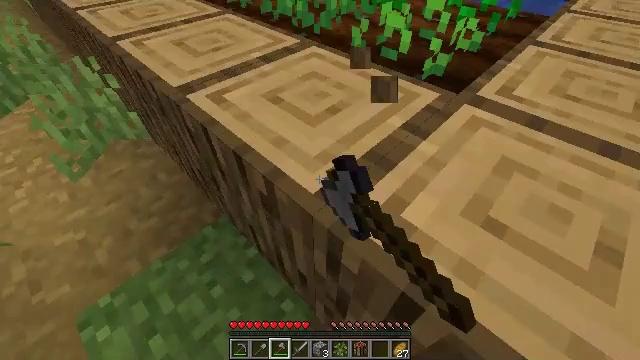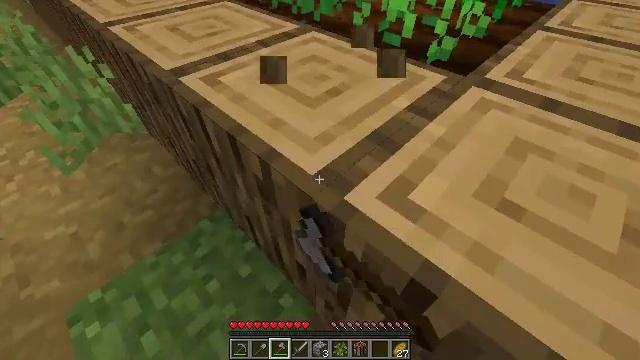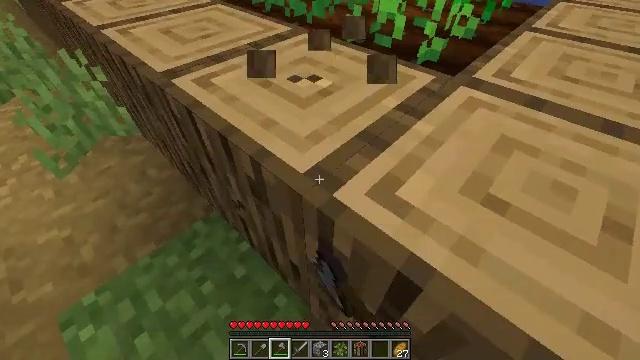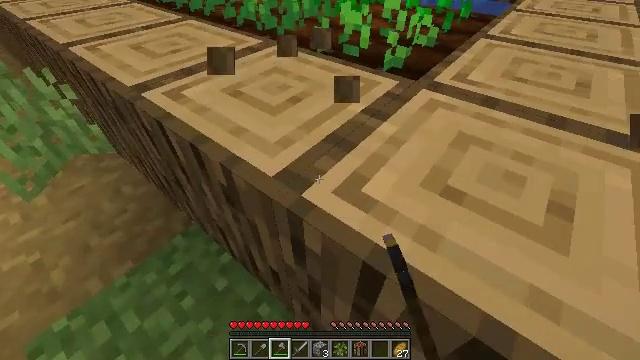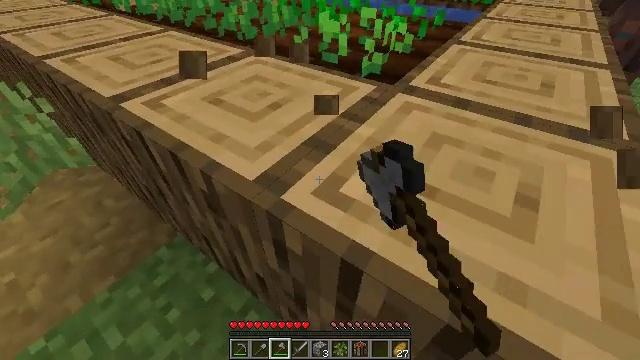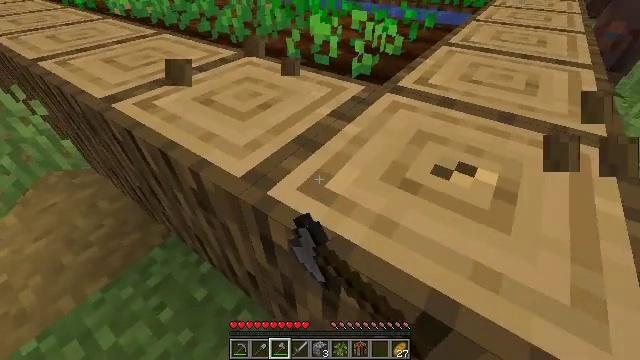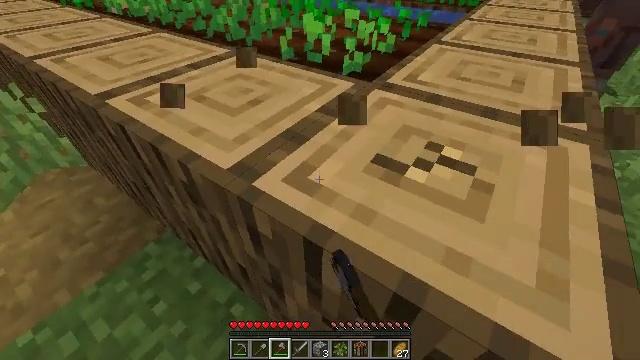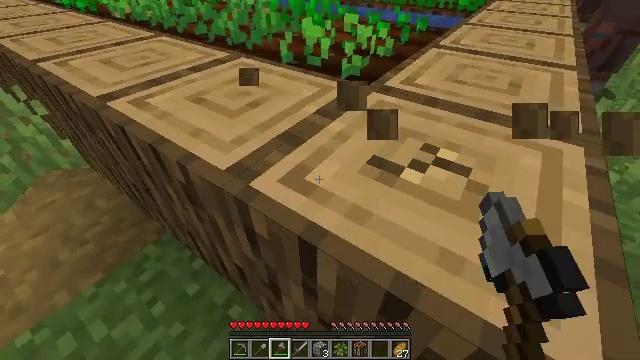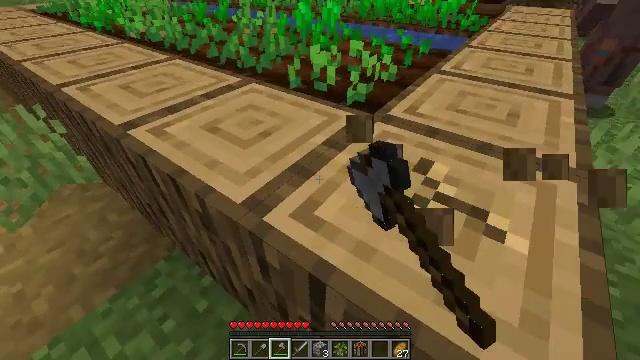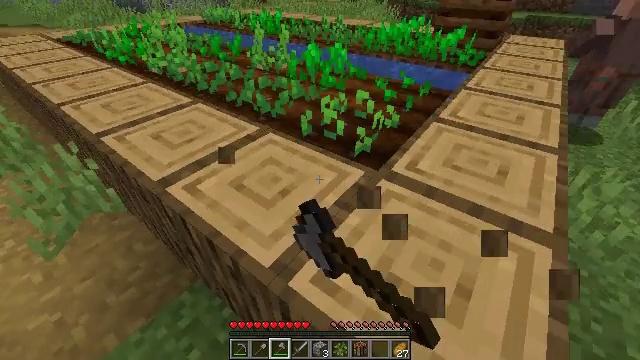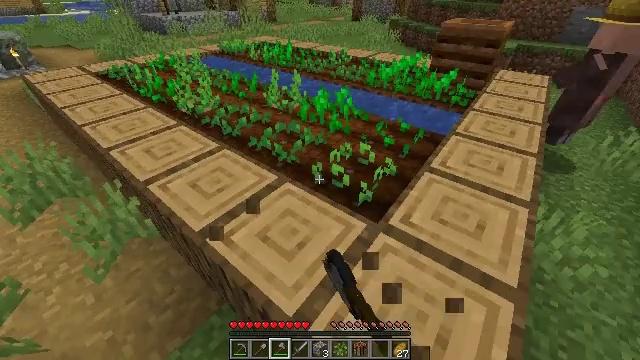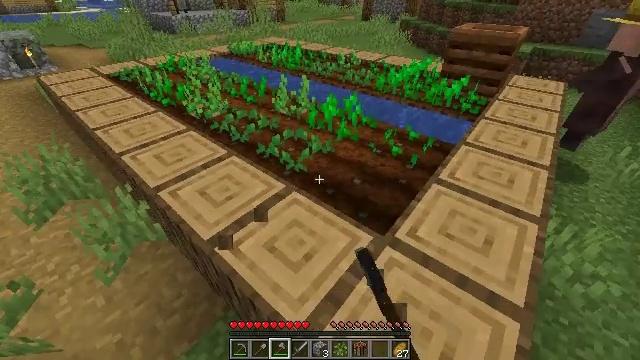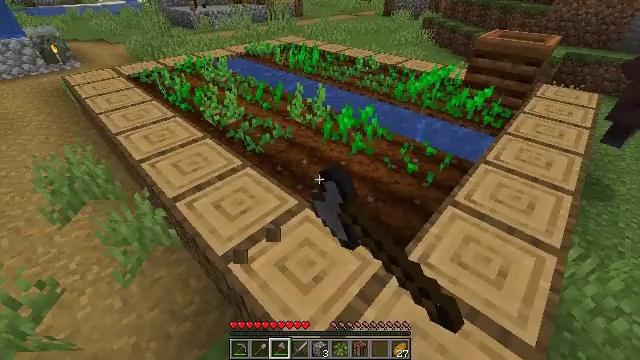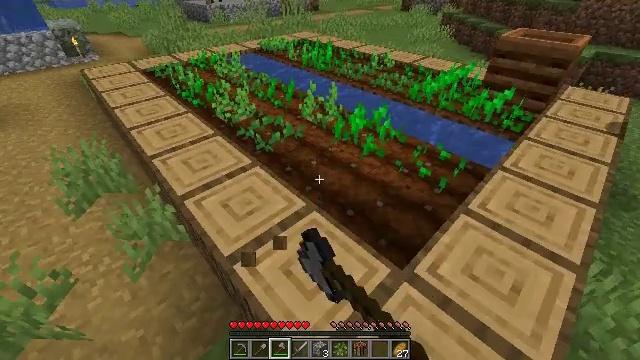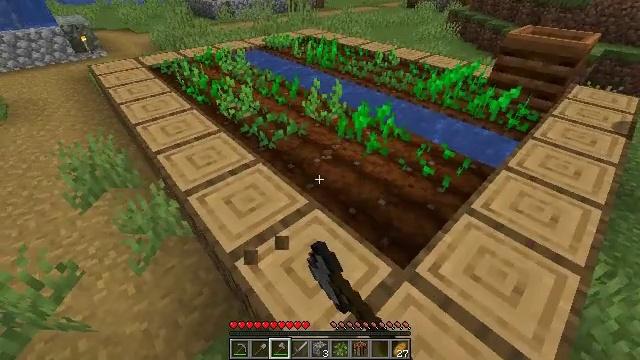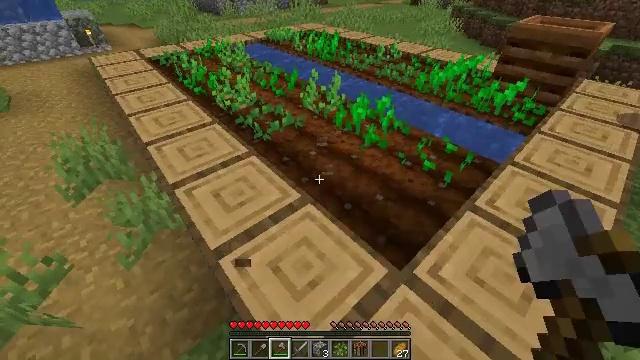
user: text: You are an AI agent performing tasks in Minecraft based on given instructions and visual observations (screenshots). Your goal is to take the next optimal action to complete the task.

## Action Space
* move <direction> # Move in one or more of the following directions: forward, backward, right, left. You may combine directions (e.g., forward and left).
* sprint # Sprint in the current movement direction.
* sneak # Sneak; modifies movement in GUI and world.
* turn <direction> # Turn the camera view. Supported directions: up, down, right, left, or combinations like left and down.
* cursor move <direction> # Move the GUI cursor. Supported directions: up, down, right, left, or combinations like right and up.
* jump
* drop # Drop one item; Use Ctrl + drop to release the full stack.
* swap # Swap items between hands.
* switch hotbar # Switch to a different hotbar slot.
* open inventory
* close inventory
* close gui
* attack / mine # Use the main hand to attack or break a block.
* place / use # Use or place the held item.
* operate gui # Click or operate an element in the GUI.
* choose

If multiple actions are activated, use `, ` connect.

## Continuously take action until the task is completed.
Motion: motion action
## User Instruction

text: Mine beetroots from the garden.
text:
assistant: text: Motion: attack / mine
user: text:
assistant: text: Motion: move right, attack / mine
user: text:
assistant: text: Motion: move forward and move right, turn right and up, attack / mine
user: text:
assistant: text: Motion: move forward and move right, turn right and up, attack / mine
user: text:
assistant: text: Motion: move forward and move right, attack / mine
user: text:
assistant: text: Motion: move forward and move right, attack / mine
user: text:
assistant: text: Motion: attack / mine
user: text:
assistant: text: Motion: move forward and move right, turn up, attack / mine, jump
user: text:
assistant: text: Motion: move forward and move right, turn up, attack / mine, jump
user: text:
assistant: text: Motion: move forward and move right, turn left, attack / mine, jump
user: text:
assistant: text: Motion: move forward and move right, turn left, attack / mine, jump
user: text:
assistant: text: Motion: move forward and move right, turn left, attack / mine, jump
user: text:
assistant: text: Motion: move forward and move right, turn left, attack / mine
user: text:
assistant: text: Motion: move forward and move right, turn left, attack / mine
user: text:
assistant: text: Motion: move forward and move right, attack / mine
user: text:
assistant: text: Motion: attack / mine